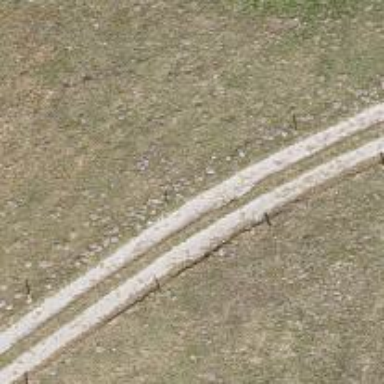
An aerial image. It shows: Gravel track with grade4 tracktype.